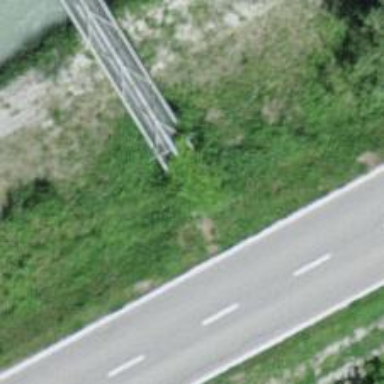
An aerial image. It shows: Bridge over pipeline.